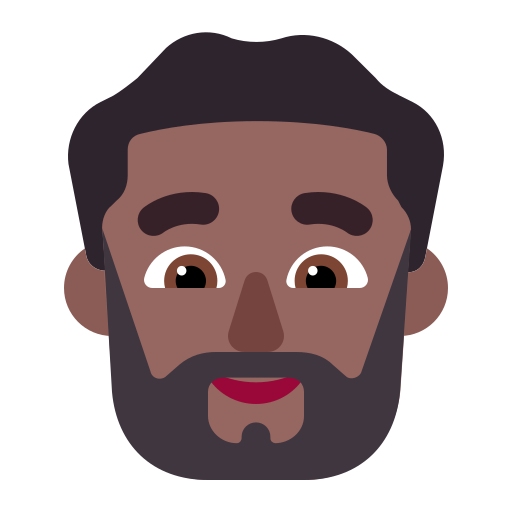
man beard flat  dark